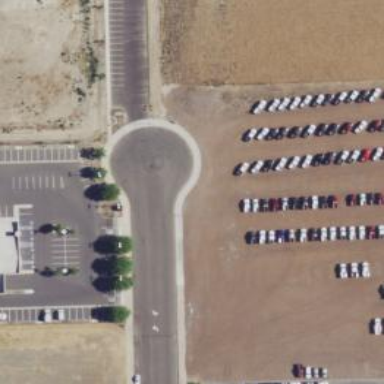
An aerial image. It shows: Circle designated as turning point on the road.